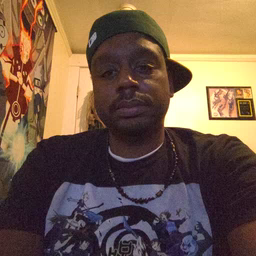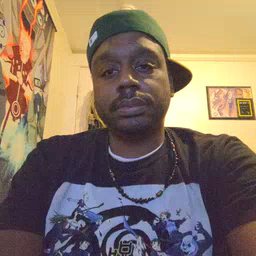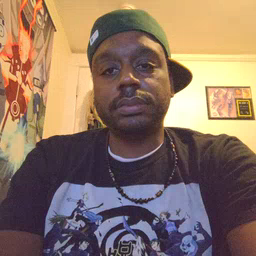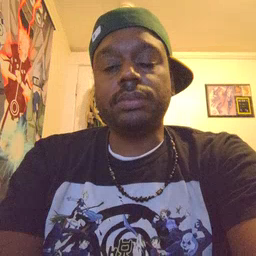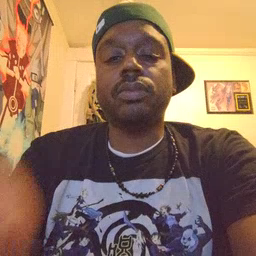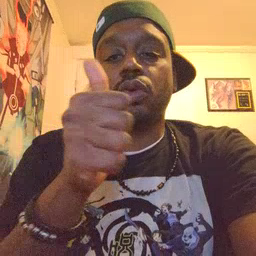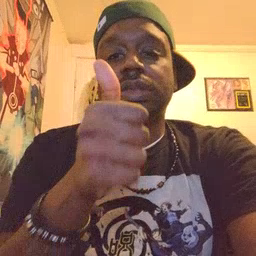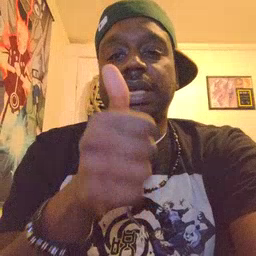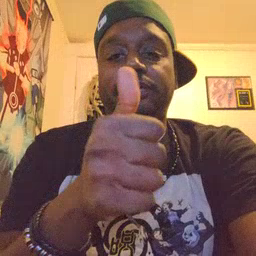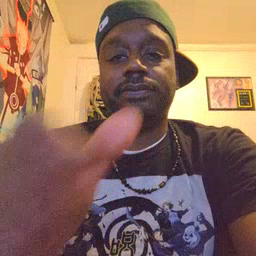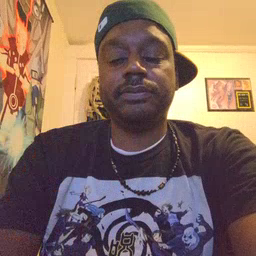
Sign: yourself